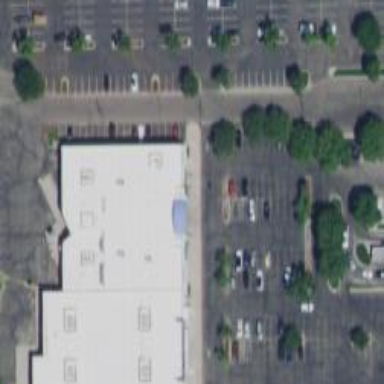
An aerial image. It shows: Supermarket.